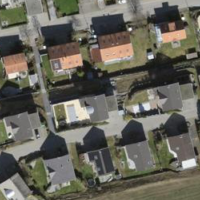
EUNIS habitat code: 54
Species observed at this site:
Fagus sylvatica